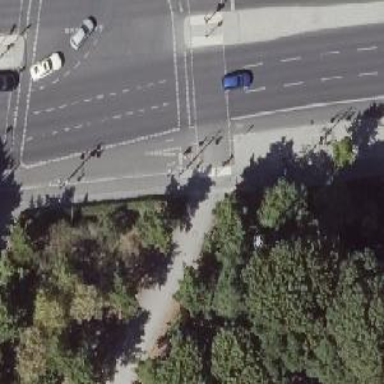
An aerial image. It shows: Link cycleway road.